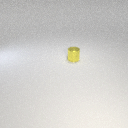
small yellow metal cylinder